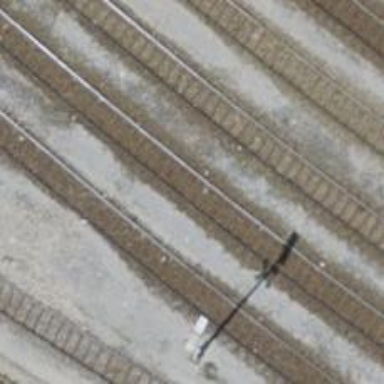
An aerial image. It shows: Railway siding with one electrified track and contact line for powering the train.